Question: Why are there gaps in <URL>? I've tried setting margins, padding etc. to 0px but nothing seems to affect it.

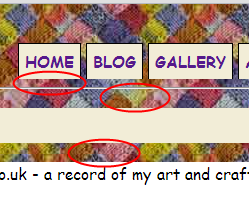
Answer: You may have inserted some styles you have forgotten about. Judging from the pic I would assume your html would look something like this like this
'''
<ul id="nav">
<li><a href="#">Home</a></li>
<li><a href="#">Blog</a></li>
<li><a href="#">Gallery</a></li>
</ul>
<div id="something">
</div>
'''
your nav links or list items look as if they have a margin of 5px, and your div looks like it has top and bottom margin of 20px. Try to add this to your elements your are trying to fix to troubleshoot.
'''
margin: 0 !important;
padding: 0 !important;
border: 0 !important;
'''
This should override any css styles preceding that may be conflicting. If it doesn't work then we need to see code to help troubleshoot further.
[UPDATE]
You should declare a DOCTYPE instead of simply putting html tags. center tags are deprecated.
To fix your spacing try this:
'''
#nav ul{
list-style-type:none;
margin:0;
padding:0;
/* REMOVE
padding-top:6px;
padding-bottom:6px;
*/
}
/***********************************
-- ADD
***********************************/
hr {
margin: 0;
}
h2 {
margin: 0;
}
'''
You changed the padding and margin to 0 but added it again in your ul. The hr tag was causing some of your spacing, and the heading tag was causing the rest.